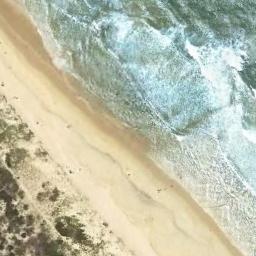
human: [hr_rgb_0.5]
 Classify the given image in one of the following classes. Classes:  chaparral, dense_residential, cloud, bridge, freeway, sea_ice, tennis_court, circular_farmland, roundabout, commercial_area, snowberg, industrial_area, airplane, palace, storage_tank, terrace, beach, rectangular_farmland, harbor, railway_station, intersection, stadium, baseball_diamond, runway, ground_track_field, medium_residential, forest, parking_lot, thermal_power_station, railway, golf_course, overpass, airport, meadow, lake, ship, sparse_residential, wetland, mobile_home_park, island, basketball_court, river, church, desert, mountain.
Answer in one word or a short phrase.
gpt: beach